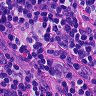
Metastatic tissue present: no